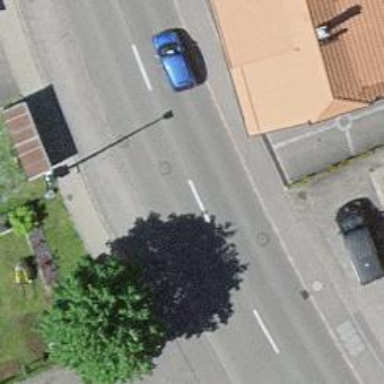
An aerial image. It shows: Public transport stop position.